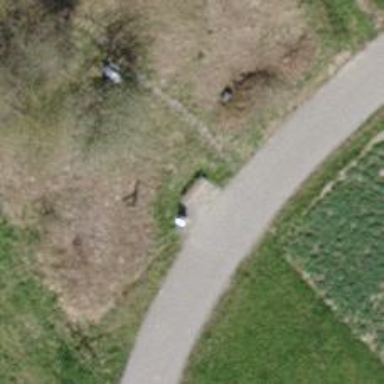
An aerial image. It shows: Brown bench.